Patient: sex F, age 58
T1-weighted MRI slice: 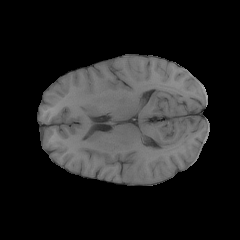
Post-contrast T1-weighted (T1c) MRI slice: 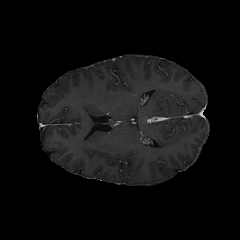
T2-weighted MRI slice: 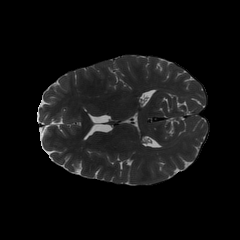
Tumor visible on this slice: no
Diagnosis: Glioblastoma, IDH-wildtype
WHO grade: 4